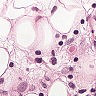
Metastatic tissue present: yes